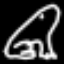
Label: frog